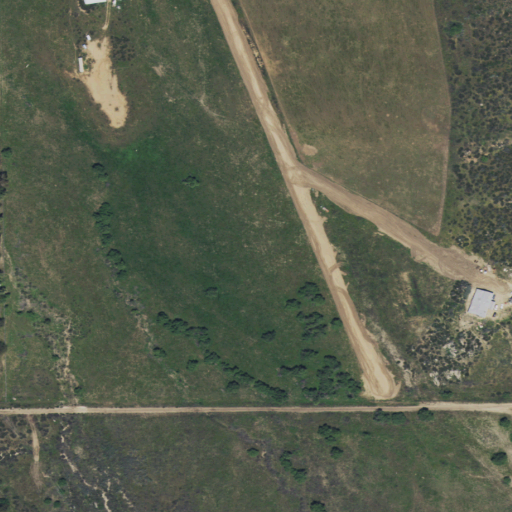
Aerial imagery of valley in California named Pixley Canyon containing grassland, shrub, and open development